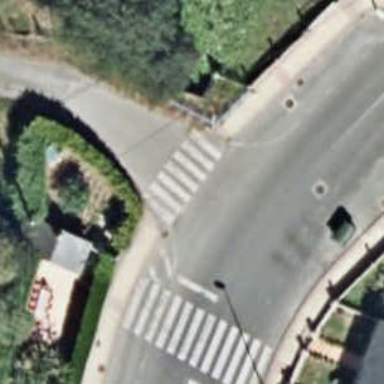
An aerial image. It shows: Uncontrolled road crossing.